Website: macys
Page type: billing-address
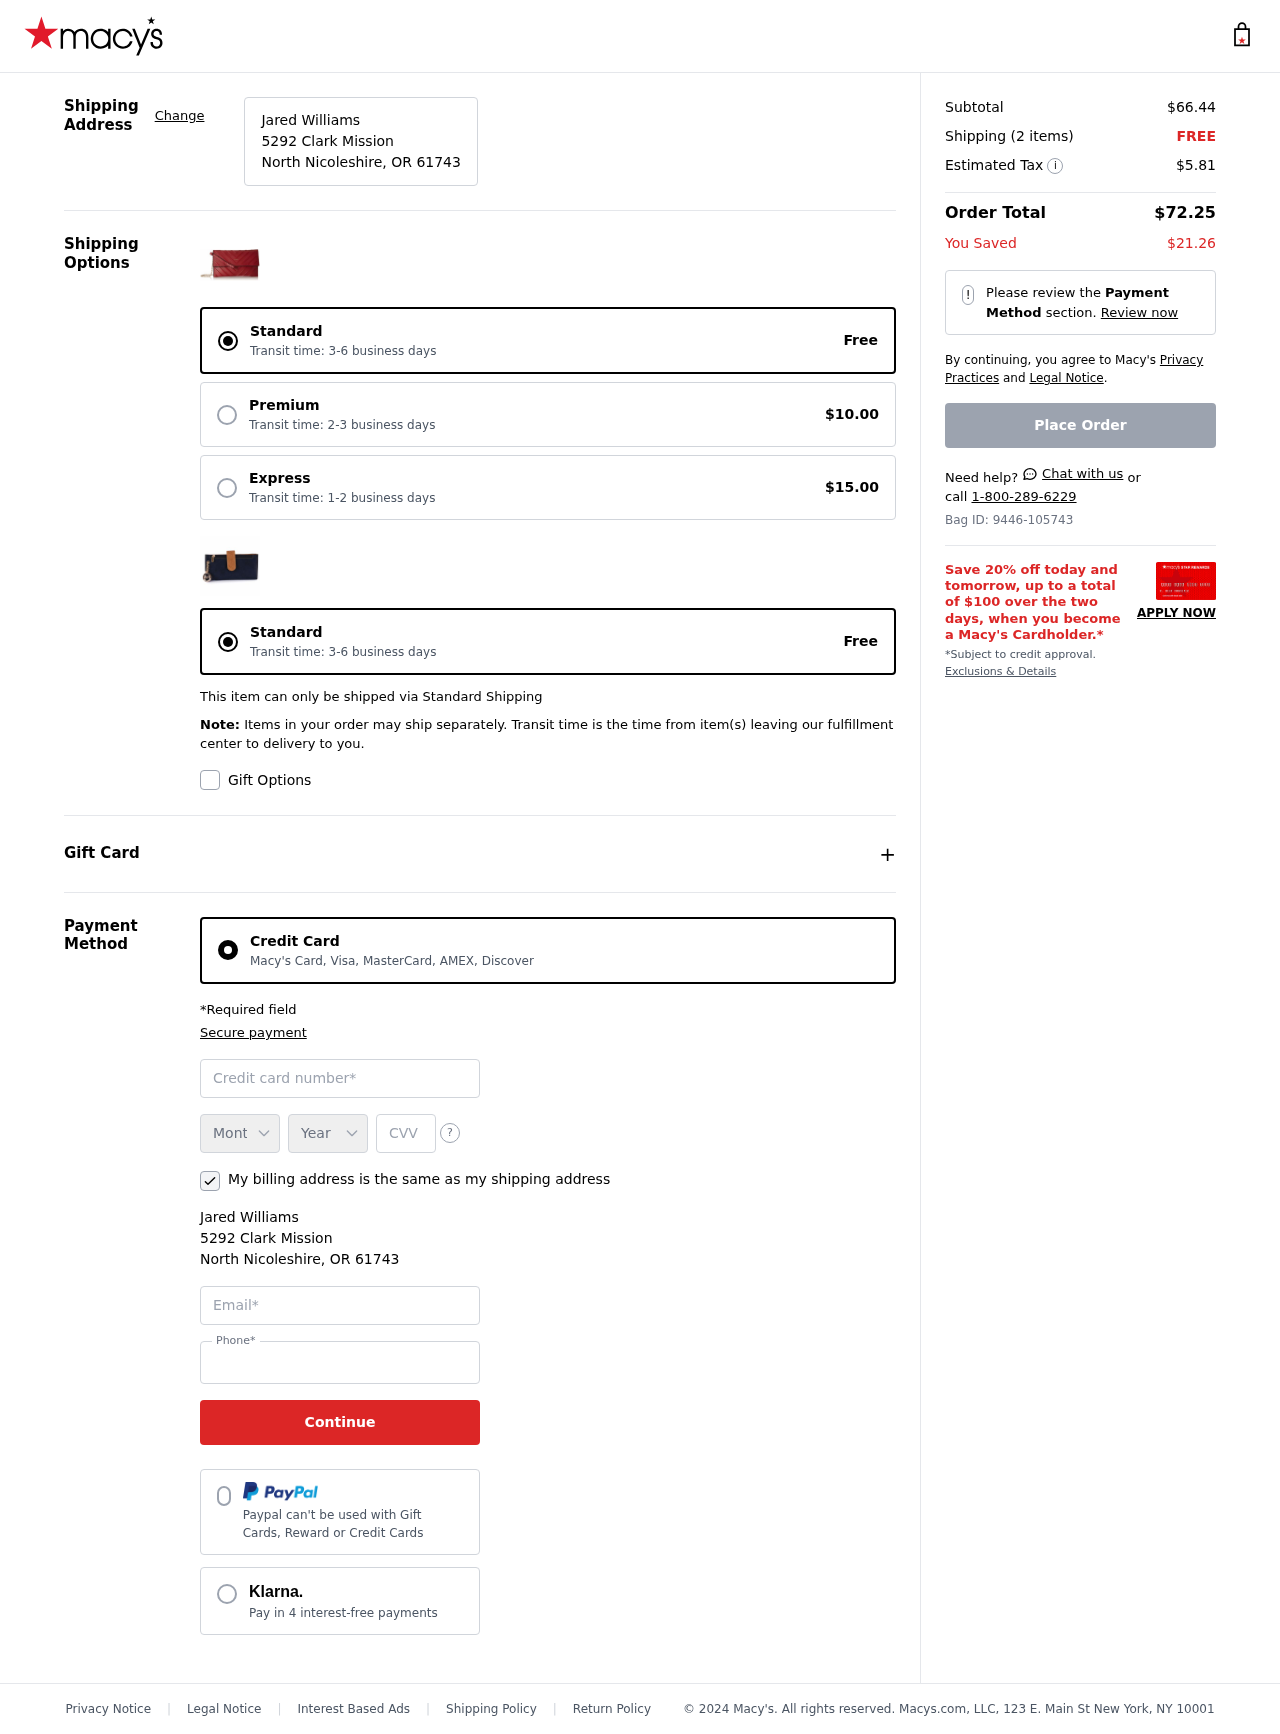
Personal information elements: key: PII_CARD_CVV
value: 8494
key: PII_CARD_EXPIRY_MONTH
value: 06
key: PII_CARD_EXPIRY_YEAR
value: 28
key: PII_CARD_NUMBER
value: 3773 8211 5894 864
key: PII_CITY_STATE_ZIP
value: North Nicoleshire, OR 61743
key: PII_EMAIL
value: jared_williams@hotmail.com
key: PII_FULLNAME
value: Jared Williams
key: PII_PHONE
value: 5046555150
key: PII_STREET
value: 5292 Clark Mission
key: PII_FULLNAME2
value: Jared Williams
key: PII_CITY
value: North Nicoleshire
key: PII_STATE_ABBR
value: OR
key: PII_POSTCODE
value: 61743
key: PII_POSTCODE_FULL
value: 61743
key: PII_CITY_STATE
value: North Nicoleshire, OR
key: PII_POSTCODE_NUMERIC
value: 61743
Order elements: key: ORDER_SUBTOTAL
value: $66.44
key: ORDER_NUM_ITEMS
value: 2
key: ORDER_SHIPPING_COST
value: FREE
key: ORDER_TAX
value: $5.81
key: ORDER_TOTAL
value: $72.25
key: ORDER_SAVINGS
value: $21.26
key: ORDER_ID
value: Bag ID: 9446-105743